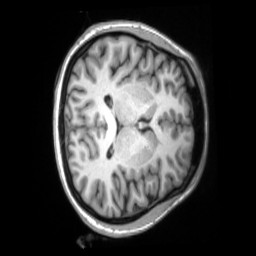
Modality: T1w
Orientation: axial
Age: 23
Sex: female
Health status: ill
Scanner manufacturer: siemens
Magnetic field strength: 3 T
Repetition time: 2.2 s
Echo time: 0.00157 s